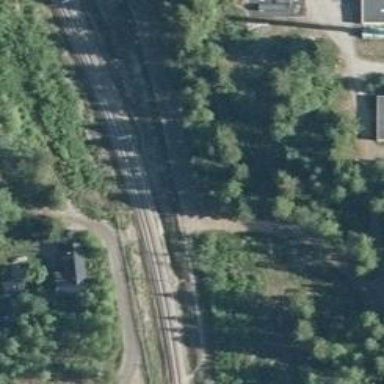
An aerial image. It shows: Uncontrolled level crossing on the railway.